Question: I have a fairly simply .NET application with one page.

The code is meant to populate a table when run by calling the relevant controller to get the code and printing it out using a script.
My controller:
'''
using System;
using System.Collections.Generic;
using System.Linq;
using System.Web.Mvc;
using techTest3.Models;
namespace techTest3.Controllers
{
public class HomeController : Controller
{
public ActionResult Index()
{
return View();
}
public JsonResult GetAllPeople()
{
TechTestEntities testTechObj = new TechTestEntities();
var people = testTechObj.People.Select(x => new
{
Id = x.PersonId,
Name = x.FirstName,
Surname = x.LastName,
Valid = x.Var1,
Authorised = x.Var2
}).ToList();
return Json(people, JsonRequestBehavior.AllowGet);
}
}
}
'''
My view:
'''
@{
ViewBag.Title = " Showing Data Using jQuery Ajax Call JSON in ASP.NET MVC";
}
<h1>Showing Data Using jQuery Ajax Call JSON in ASP.NET MVC </h1>
<div>
<table id = "tblEmployee" class = "tblEmployee" >
<thead>
<!---<img src = "~/Loading.gif" alt = "Loading" id = "imgLoading" class = "Load" />-->
</thead>
<tbody>
</tbody>
</table>
</div>
<script src="~/Scripts/jquery-1.10.2.min.js"></script>
<script type = "text/javascript" >
$(document).ready(function()
{
$("#tblEmployeetbodytr").remove();
$.ajax
({
type: 'POST',
url: '@Url.Action("GetAllPeople")',
dataType: 'json',
data: {},
success: function(data)
{
$("#imgLoading").hide();
var items = '';
var rows = "<tr>" +
"<th align='left' class='EmployeeTableTH'>Employee ID</th><th align='left' class='EmployeeTableTH'>Name</th><th align='left' class='EmployeeTableTH'>Project Name</th><th align='left' class='EmployeeTableTH'>Manager Name</th><th align='left' class='EmployeeTableTH'>City</th>" +
"</tr>";
$('#tblEmployeetbody'
).append(rows);
$.each(data, function(i, item)
{
var rows = "<tr>" +
"<td class='EmployeeTableTD'>" + item.Id + "</td>" +
"<td class='EmployeeTableTD'>" + item.FirstName + "</td>" +
"<td class='EmployeeTableTD'>" + item.LastName + "</td>" +
"<td class='EmployeeTableTD'>" + item.Var1 + "</td>" +
"<td class='EmployeeTableTD'>" + item.Var2 + "</td>" +
"</tr>";
$('#tblEmployeetbody').append(rows);
});
},
error: function(ex)
{
var r = jQuery.parseJSON(response.responseText);
alert("Message: " + r.Message);
}
});
return false;
}); </script>
<style type = "text/css" >
</style>
'''
Where TechTestEntities is the name of an edmx model that references a SQL database.
When I debug the application, I get a 404 not found error. This happens with url: '<%= Url.Action("GetAllPeople", "HomeController") %>', and url: '/Controllers/HomeController/GetAllPeople', and also url: '@Url.Action("/HomeController.cs/GetAllPeople").
Is there something obvious I'm missing? Please bear in mind I'm very new to AJAX and Javascript when answering.
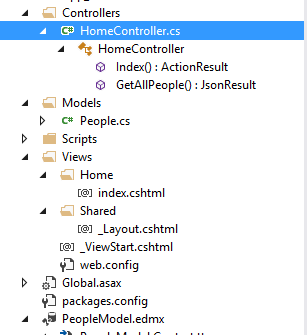
Answer: Here's a working demo: <URL>
I just made one change, added the 'HttpPost' attribute to the action you're calling.
'''
[HttpPost]
public JsonResult GetAllPeople()
'''
and as suggested in the comments, the action returns this:
'''
return Json(people);
'''
The URL of the AJAX call remains the same: 'url: '@Url.Action("GetAllPeople")''.